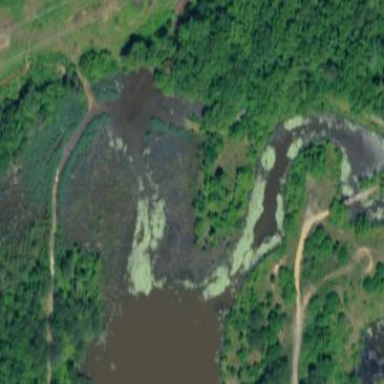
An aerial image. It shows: Marshy wetland area.